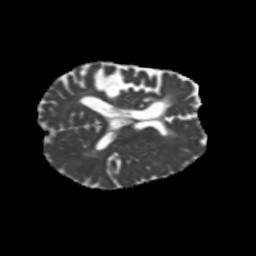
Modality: MD
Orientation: axial
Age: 46
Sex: male
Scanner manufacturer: siemens
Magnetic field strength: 3 T
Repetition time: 5.25 s
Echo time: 0.08 s